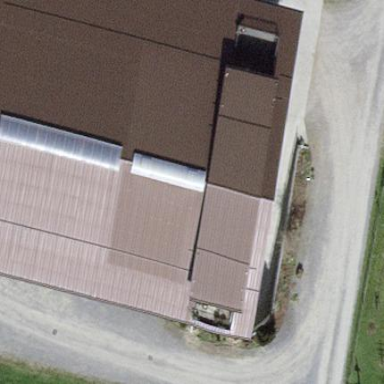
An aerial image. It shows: Stable.